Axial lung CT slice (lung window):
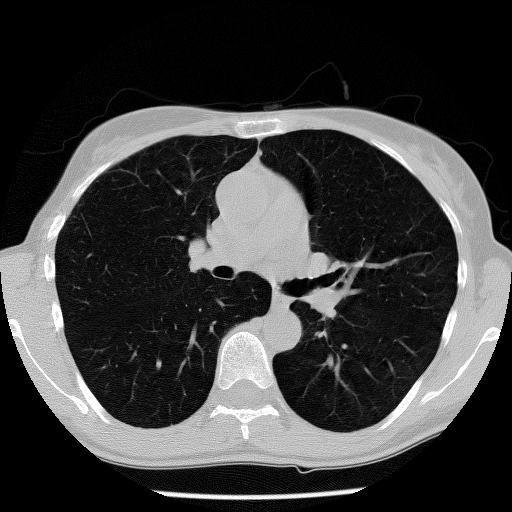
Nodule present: no